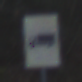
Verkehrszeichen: KFZZulaessigeGesamtmasse3Komma5TOhnePfeilsymbol
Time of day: MorningAfternoon
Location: Outdoor (Nature)
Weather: Overcast
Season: Winter
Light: Natural